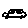
Label: car